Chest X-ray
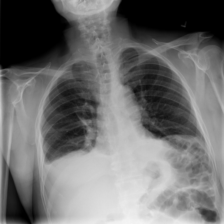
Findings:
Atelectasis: positive
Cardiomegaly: negative
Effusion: positive
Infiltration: negative
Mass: negative
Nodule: negative
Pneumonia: negative
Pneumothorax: negative
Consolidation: negative
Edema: negative
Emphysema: negative
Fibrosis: negative
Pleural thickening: negative
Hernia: negative